Question: I have a QOpenGLWidget in which I draw text with a QPainter. I would like to implement a snapshot feature by rendering the widget content into a QOpenGLFrameBuffer and converting the frame buffer into a QImage.
Unfortunately, if I set the font's point size too high (> 46), the text appears as a black bar in the snapshot, while in the widget it is displayed correctly. See below an example snapshot where the block over the line is supposed to be text with font size > 46.

Here is the simplified code to render the image (it should work, because it is correctly displayed in the QOpenGLWidget):
'''
void renderSomething(const int x, const int y, const QString & str, const int fontSize) {
// 1. draw the line
// (calculate min_x, max_x, y and z values)
glLineWidth(3);
glColor3f(0., 0., 0.);
glBegin(GL_LINES);
glVertex3f(min_x, y, z);
glVertex3f(max_x, y, z);
glEnd();
// 2. draw the text
GLint gl_viewport[4];
glGetIntegerv(GL_VIEWPORT, gl_viewport);
backup_gl_state();
QOpenGLPaintDevice paintDevice(gl_viewport[2], gl_viewport[3]);
QPainter painter(&paintDevice);
painter.setFont(QFont(painter.font().family(), fontSize);
painter.setPen(Qt::black);
painter.drawText(x, y, str);
painter.end();
restore_gl_state();
}
'''
Here is the code for storing a snapshot:
'''
void Viewport::takeSnapshot(const QString & path, const int size) {
glPushAttrib(GL_VIEWPORT_BIT);
glViewport(0, 0, size, size); // since size varies I want the text to scale with it
QOpenGLFramebufferObject fbo(size, size, QOpenGLFramebufferObject::Depth);
fbo.bind();
glClear(GL_COLOR_BUFFER_BIT | GL_DEPTH_BUFFER_BIT);
renderer.renderSomething(100, 100, "Test", 50); // Here is the render call!
QImage fboImage(fbo.toImage());
QImage image(fboImage.constBits(), fboImage.width(), fboImage.height(), QImage::Format_RGB32);
image.save(path);
glPopAttrib();
fbo.bindDefault();
fbo.release();
}
'''
I found a workaround by using QPainter to directly draw the text on the QImage instead of drawing into the FBO. No black bar anymore, but it complicates my code and I would be happy to find a real solution...
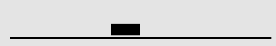
Answer: The solution was simple: Re-read <URL> in which it says:
> Create the QOpenGLFrameBufferObject instance with the CombinedDepthStencil attachment if you want QPainter to render correctly.
I only attached a depth buffer. The correct initialization would be:
'''
QOpenGLFramebufferObject fbo(size, size, QOpenGLFramebufferObject::CombinedDepthStencil);
'''